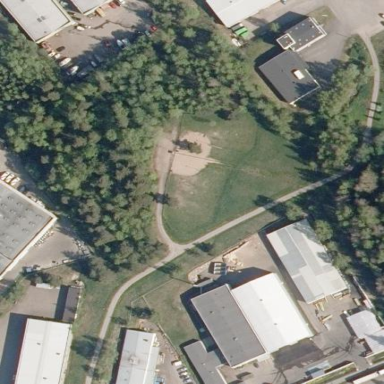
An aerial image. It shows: Park.